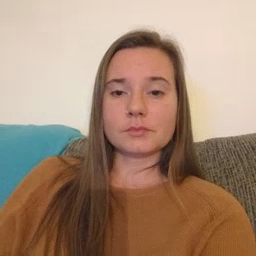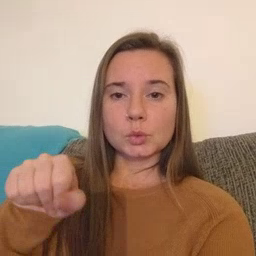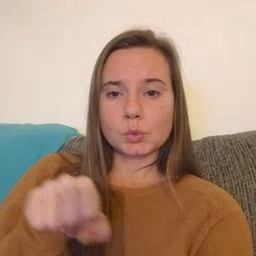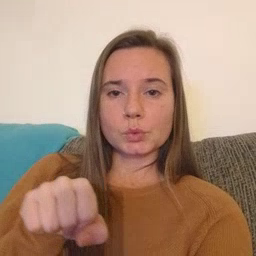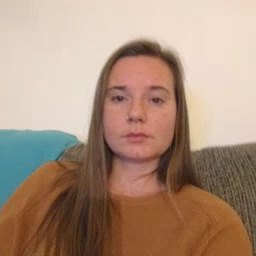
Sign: shoe